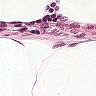
Metastatic tissue present: no